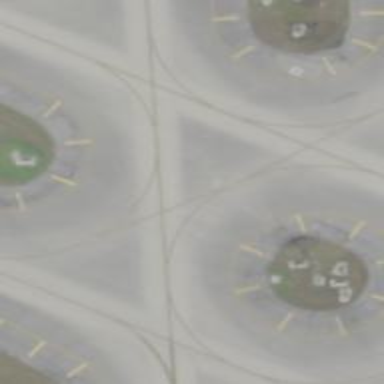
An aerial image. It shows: Image of taxiway at airport.